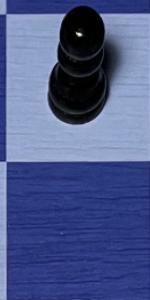
Label: Empty